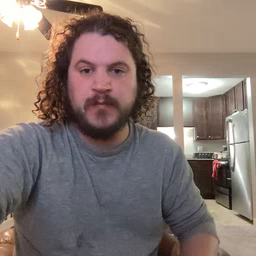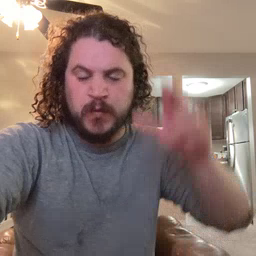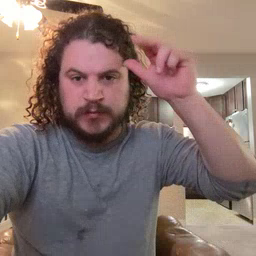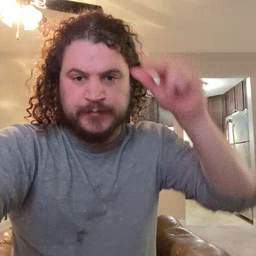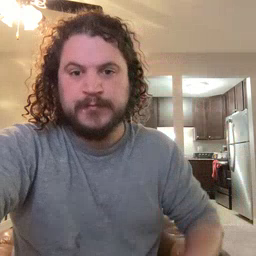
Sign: horse